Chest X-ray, AP view. Patient: 43 years old, sex F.
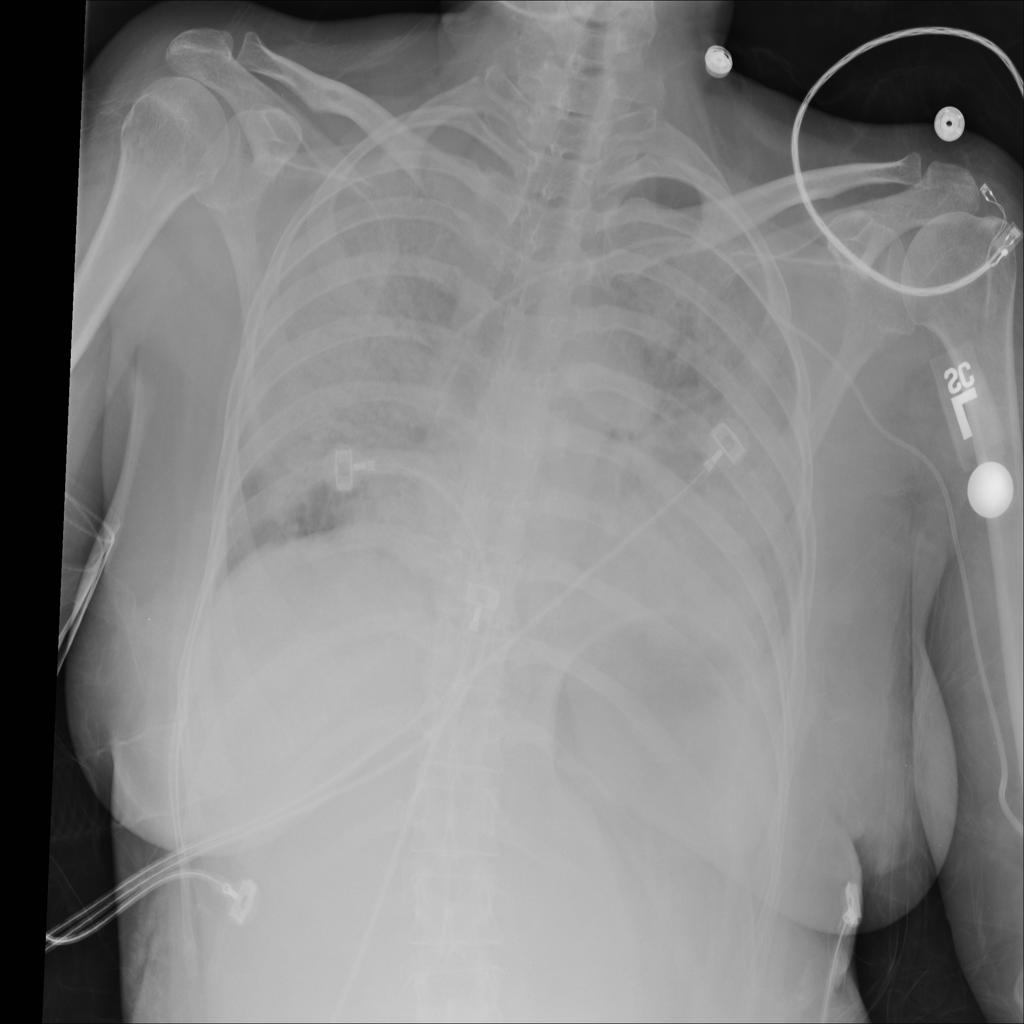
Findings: Infiltration